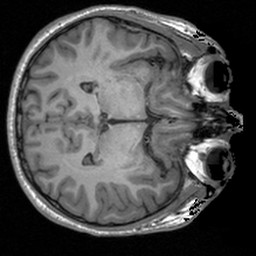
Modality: T1w
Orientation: axial
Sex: male
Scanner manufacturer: siemens
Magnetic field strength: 3 T
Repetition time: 1.9 s
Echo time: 0.00226 s